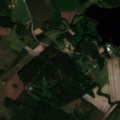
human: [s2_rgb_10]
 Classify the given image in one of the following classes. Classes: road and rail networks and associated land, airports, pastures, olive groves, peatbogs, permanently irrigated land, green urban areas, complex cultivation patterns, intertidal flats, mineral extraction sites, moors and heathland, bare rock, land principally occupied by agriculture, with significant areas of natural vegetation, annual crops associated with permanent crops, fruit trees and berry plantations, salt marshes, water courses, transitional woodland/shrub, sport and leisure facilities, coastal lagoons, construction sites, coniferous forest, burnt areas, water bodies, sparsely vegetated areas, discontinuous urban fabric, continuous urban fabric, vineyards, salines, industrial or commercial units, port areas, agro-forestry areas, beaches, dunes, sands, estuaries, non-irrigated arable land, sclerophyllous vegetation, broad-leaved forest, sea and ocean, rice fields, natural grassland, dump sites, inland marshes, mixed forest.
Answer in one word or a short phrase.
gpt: land principally occupied by agriculture, with significant areas of natural vegetation, coniferous forest, mixed forest, transitional woodland/shrub, water bodies